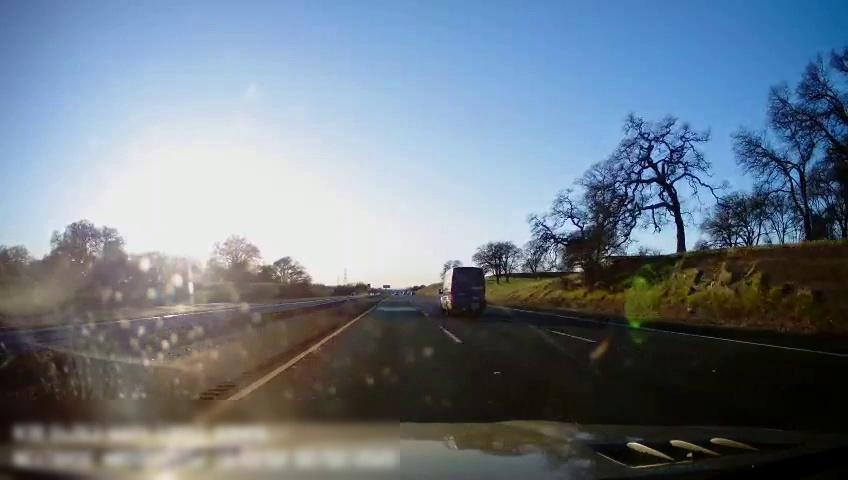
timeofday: Day
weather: Sunny
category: Drivable Space
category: Drivable Space
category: Vehicles | Truck
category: Lanes | Current Lane
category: Lanes | Current Lane
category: Lanes | Alternate Lane
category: Lanes | Alternate Lane